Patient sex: F
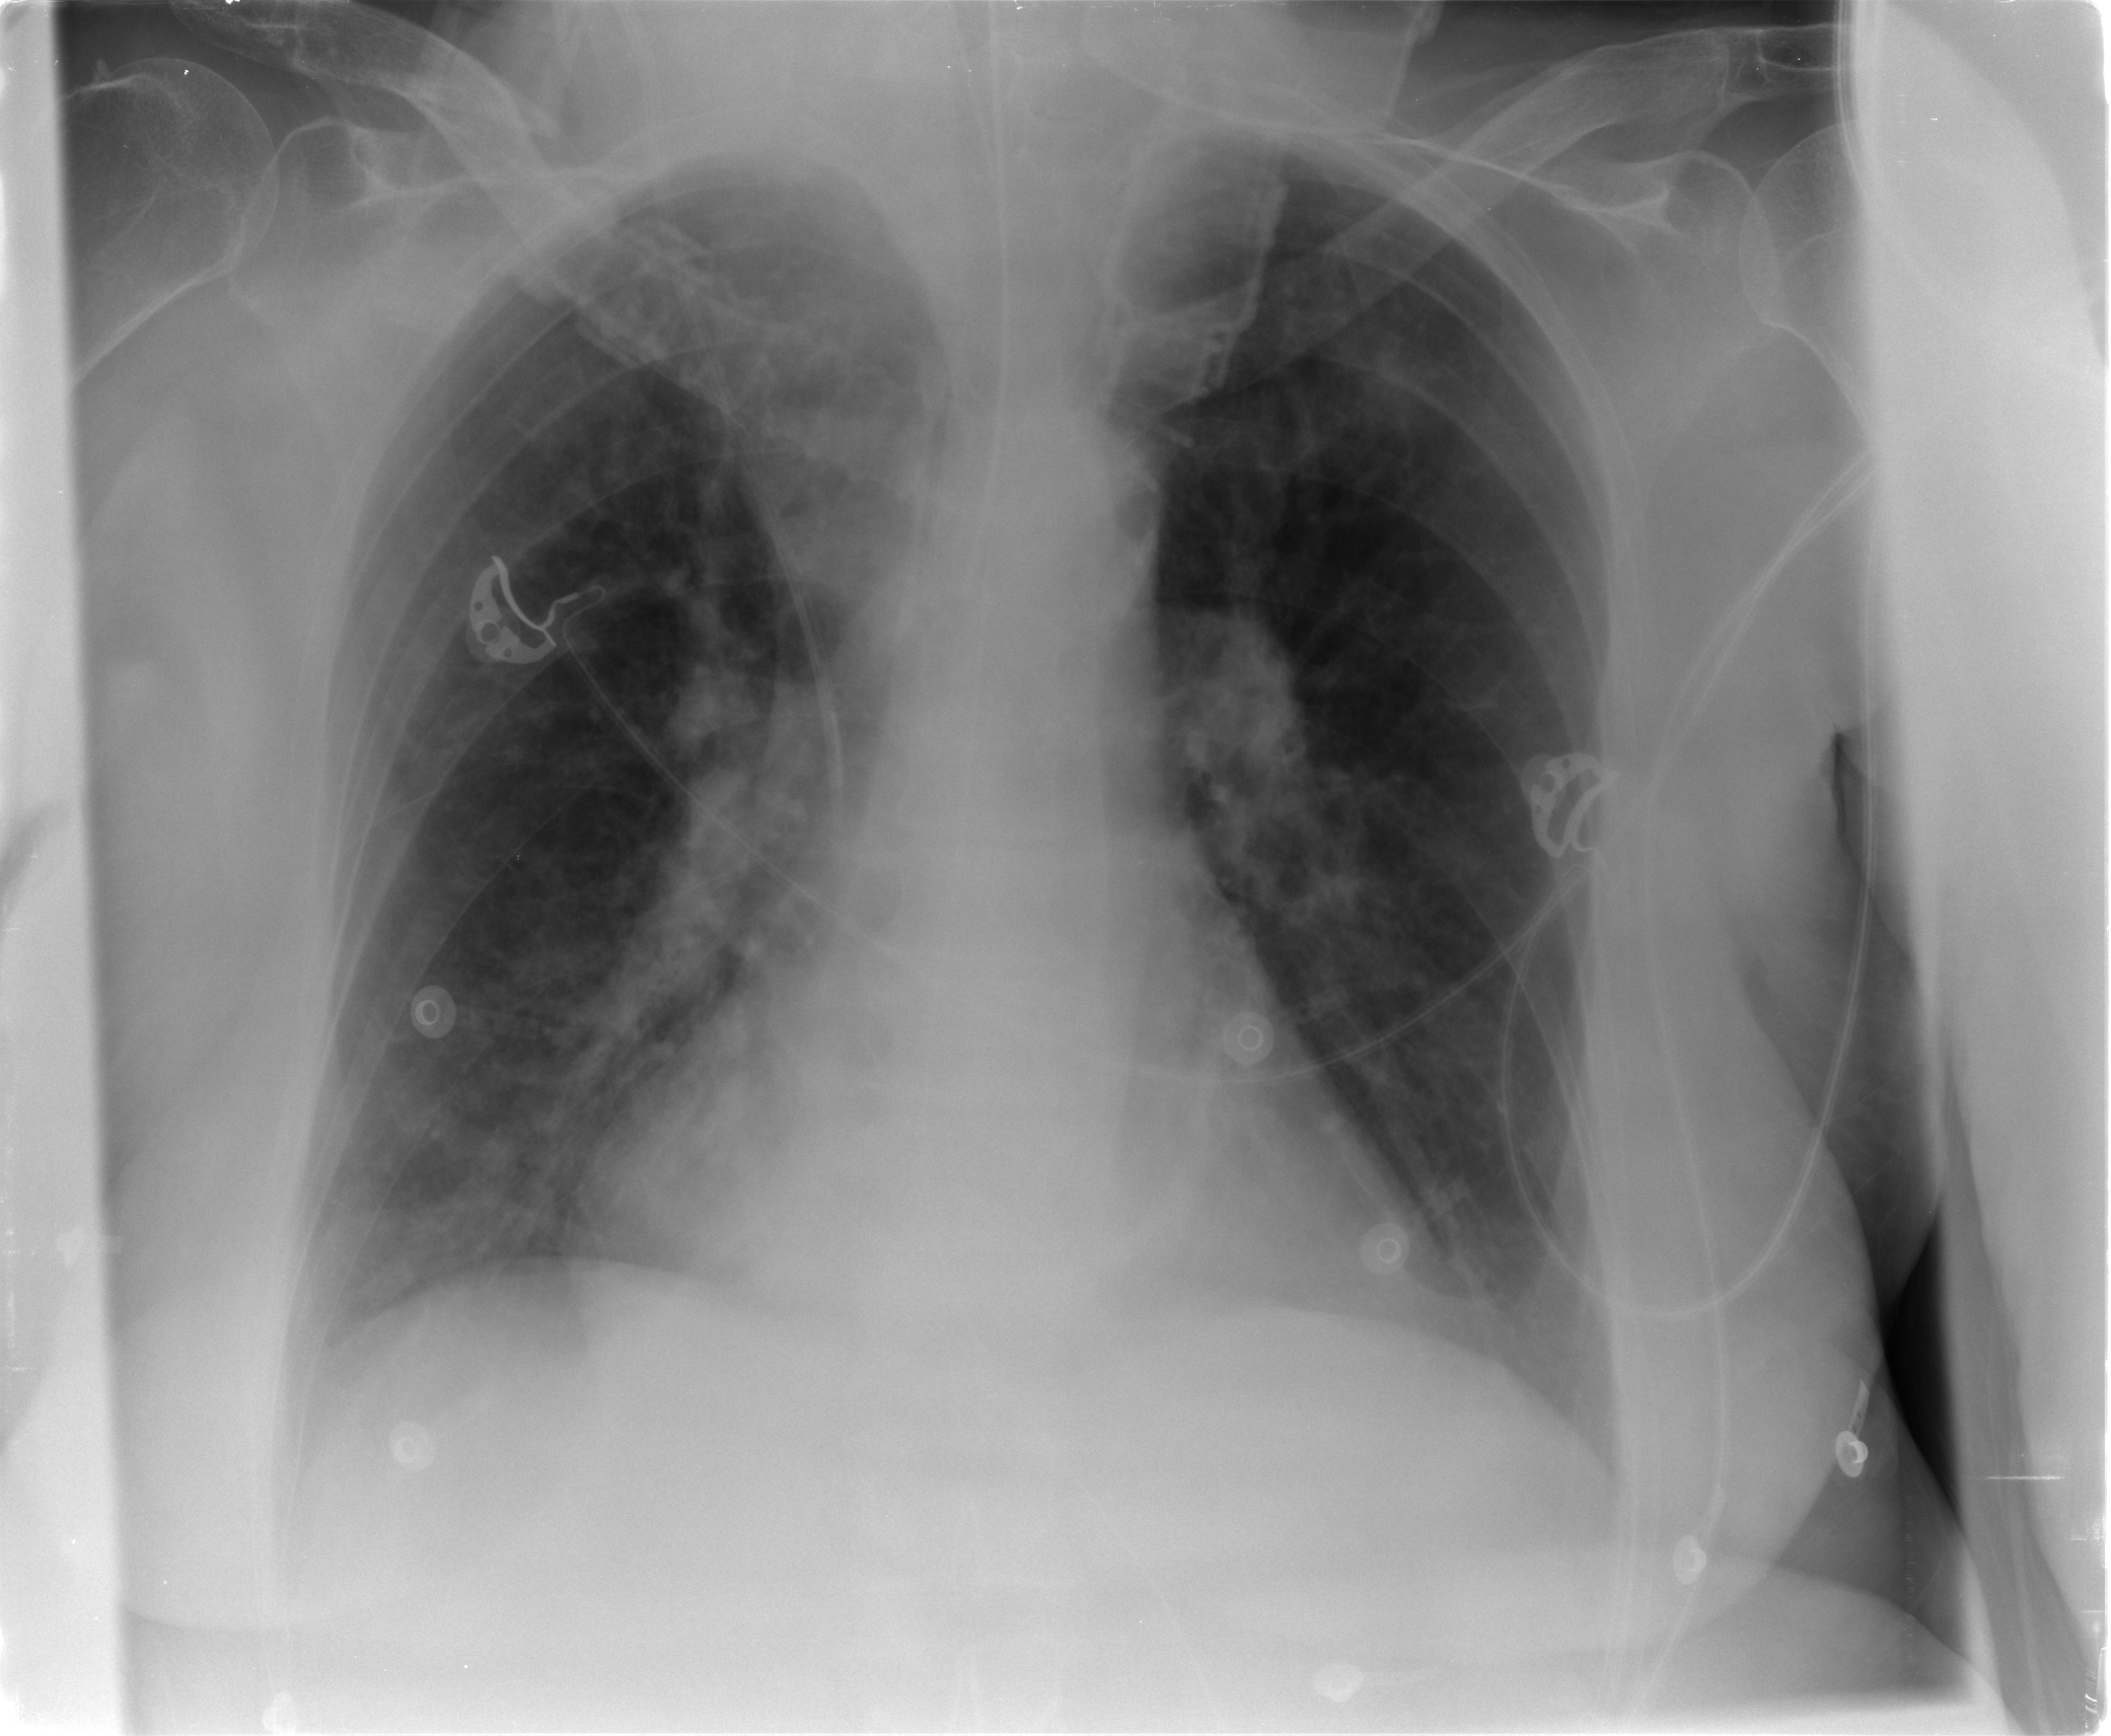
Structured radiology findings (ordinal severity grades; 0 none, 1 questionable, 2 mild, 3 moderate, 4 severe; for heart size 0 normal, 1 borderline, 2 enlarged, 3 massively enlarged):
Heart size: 0
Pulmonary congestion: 2
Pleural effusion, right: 0
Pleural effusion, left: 2
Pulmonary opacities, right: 2
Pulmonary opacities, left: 0
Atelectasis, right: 2
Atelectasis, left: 2